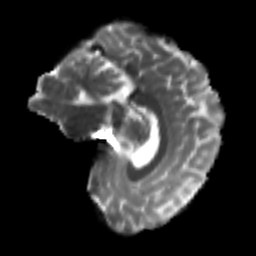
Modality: T2w
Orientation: sagittal
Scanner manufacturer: siemens
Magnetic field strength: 3 T
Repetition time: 9.6 s
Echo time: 0.077 s